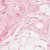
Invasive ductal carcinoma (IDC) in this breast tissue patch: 0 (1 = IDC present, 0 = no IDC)